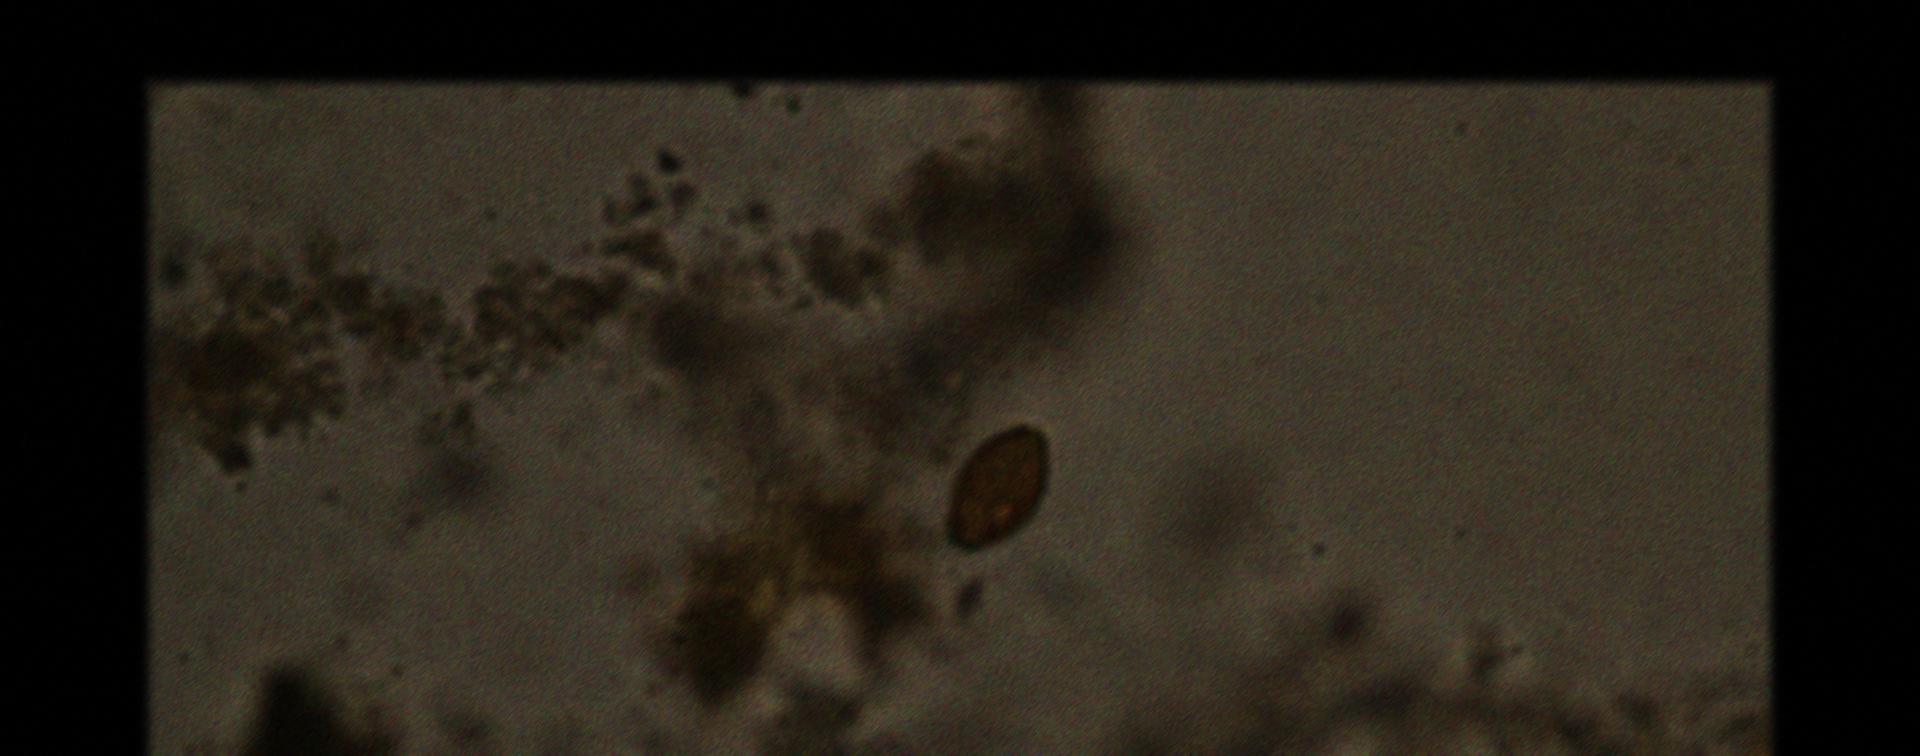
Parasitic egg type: Trichuris trichiura